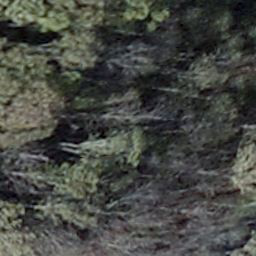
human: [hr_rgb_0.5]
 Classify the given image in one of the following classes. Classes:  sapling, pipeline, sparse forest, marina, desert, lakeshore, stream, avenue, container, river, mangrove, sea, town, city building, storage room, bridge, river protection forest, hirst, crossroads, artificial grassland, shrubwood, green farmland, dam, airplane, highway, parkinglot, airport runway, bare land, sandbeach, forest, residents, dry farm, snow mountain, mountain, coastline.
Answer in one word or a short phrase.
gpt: shrubwood